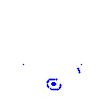
Particle: electron